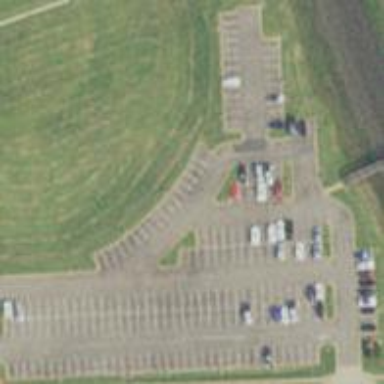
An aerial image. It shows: Parking area with surface.